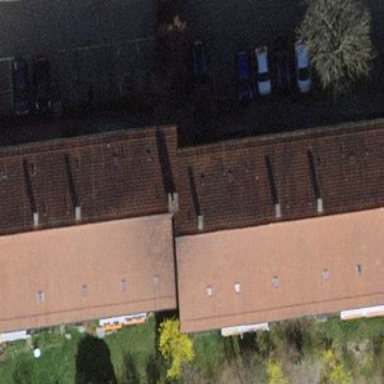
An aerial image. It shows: Building with tiled roof.